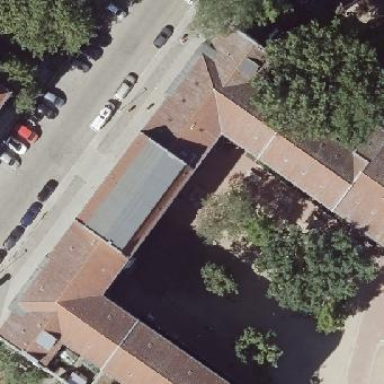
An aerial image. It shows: School building.